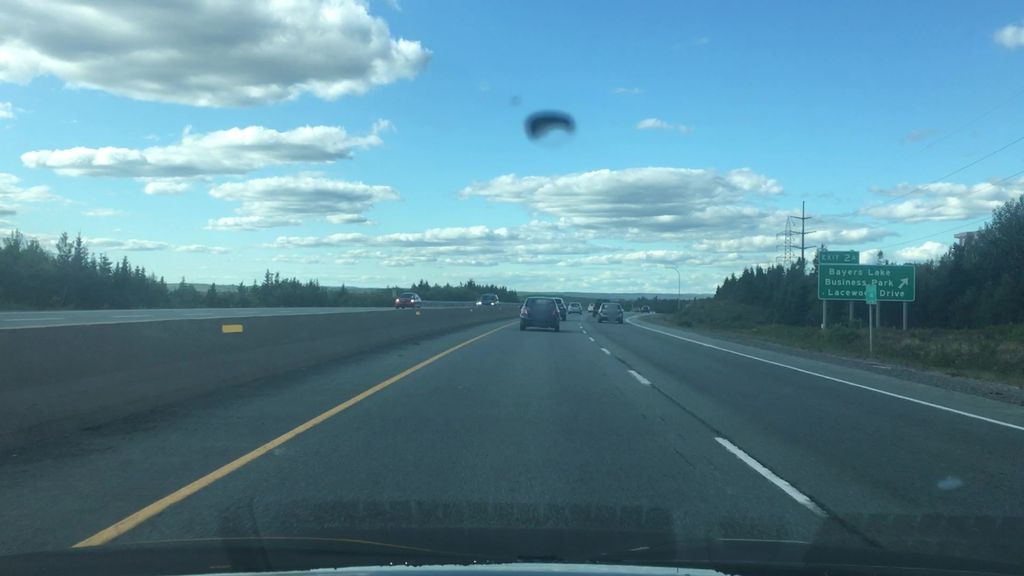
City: halifax